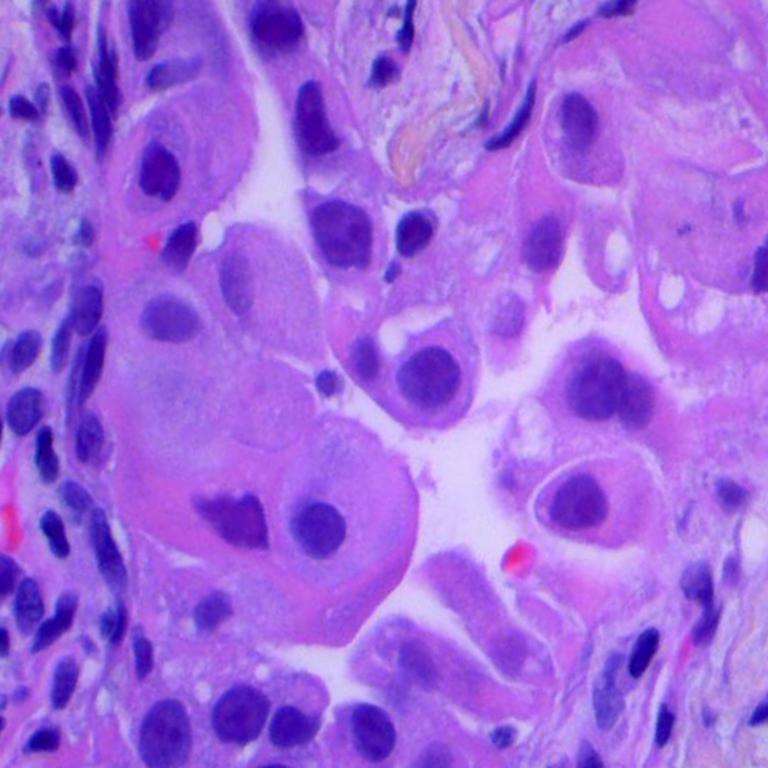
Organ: lung
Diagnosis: adenocarcinomas